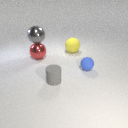
large red metal sphere to the left of small gray rubber cylinder